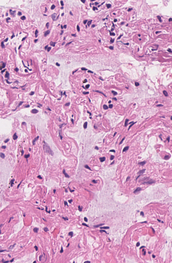
Tumor epithelial tissue: no
Tumor-associated stroma tissue: no
Normal tissue: yes